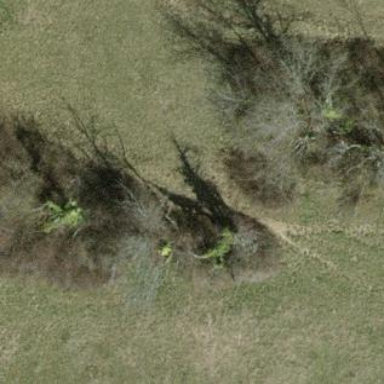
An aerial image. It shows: Deciduous forest area.